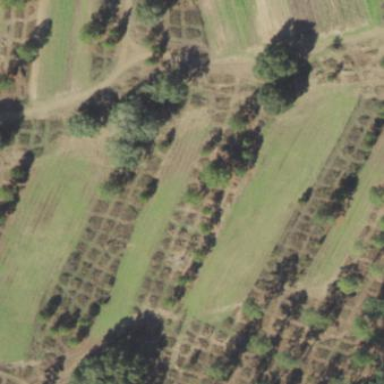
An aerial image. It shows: Orchard.